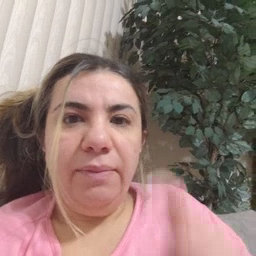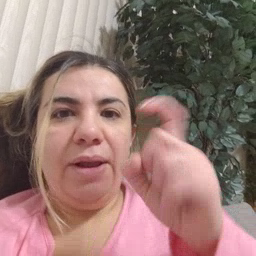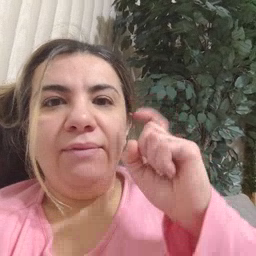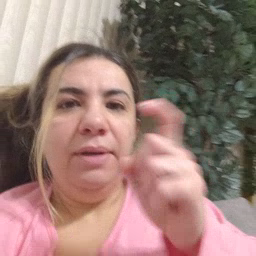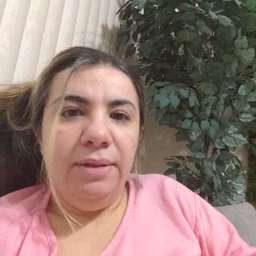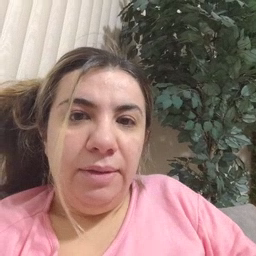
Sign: gift